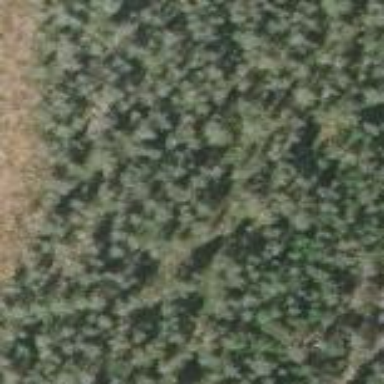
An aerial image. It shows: Woodland consisting mainly of needle-leaved trees.